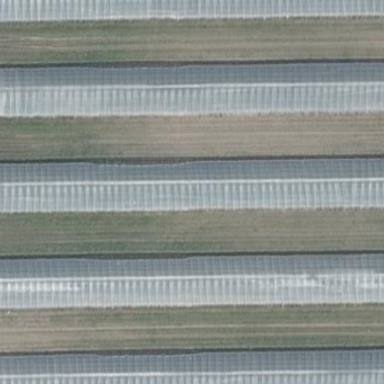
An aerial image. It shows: Greenhouse.